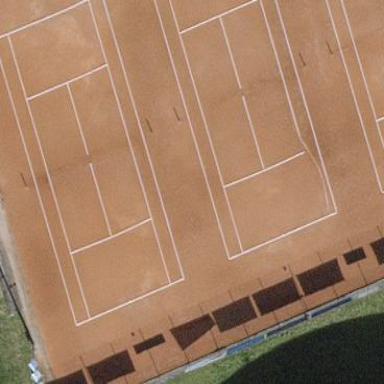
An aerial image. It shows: Tennis court in leisure pitch.